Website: apple
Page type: address-validator
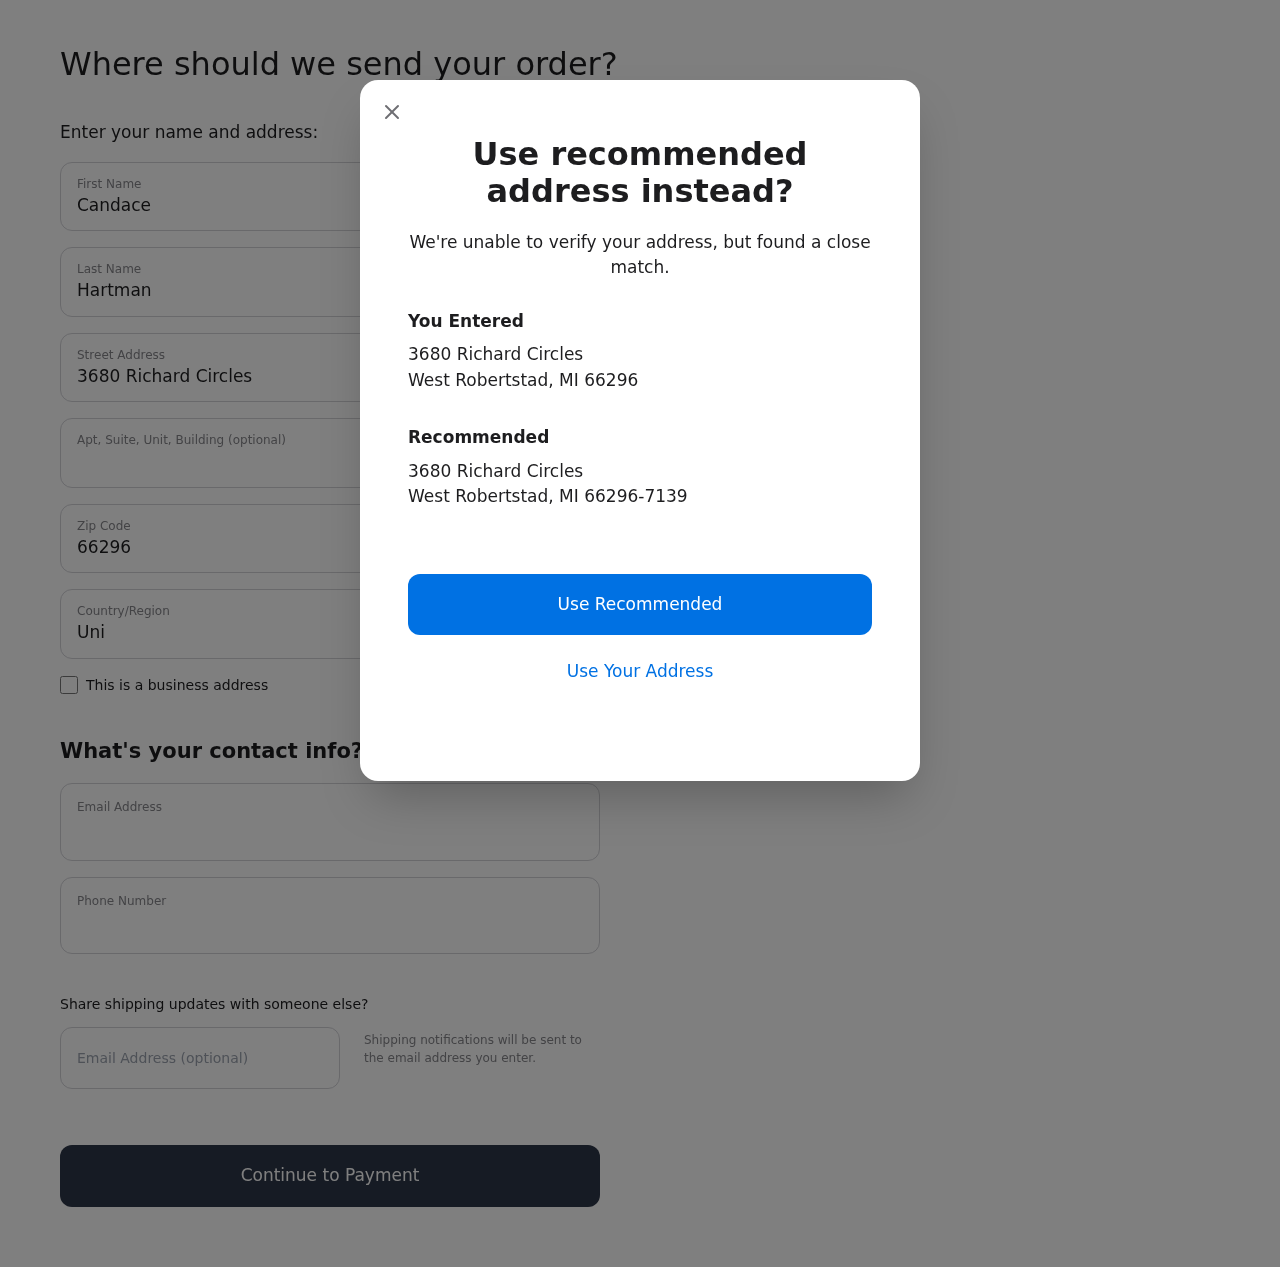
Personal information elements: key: PII_CITY
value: West Robertstad
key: PII_COUNTRY
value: United States
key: PII_EMAIL
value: candace_hartman@gmail.com
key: PII_FIRSTNAME
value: Candace
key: PII_GIFT_EMAIL
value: epalmer@hotmail.com
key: PII_LASTNAME
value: Hartman
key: PII_PHONE
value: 2908014974
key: PII_POSTCODE
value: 66296
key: PII_POSTCODE_FULL
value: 66296-7139
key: PII_STATE_ABBR
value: MI
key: PII_STREET
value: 3680 Richard Circles
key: PII_CITY2
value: West Robertstad
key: PII_STATE_ABBR2
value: MI